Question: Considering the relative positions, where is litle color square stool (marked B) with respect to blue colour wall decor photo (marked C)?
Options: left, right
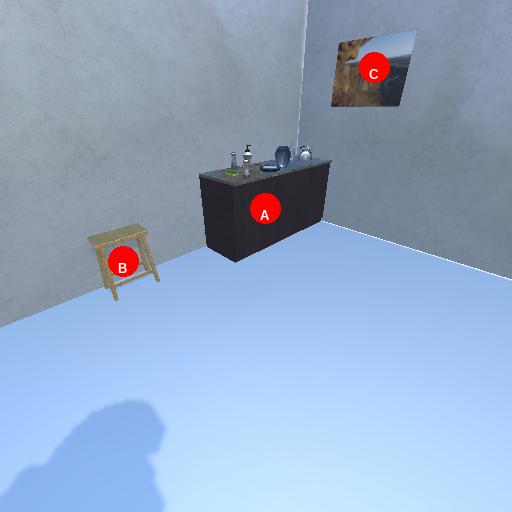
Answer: left